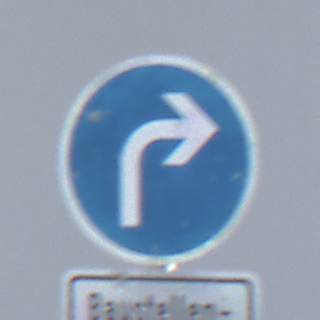
Verkehrszeichen: VorgeschriebeneFahrtrichtungRechts
Zusatzzeichen unten: SonstigeFahrzeugePersonengruppenFrei1
Umgebung: Outdoor, Urban
Tageszeit: MorningAfternoon
Wetter: Clear
Licht: Natural
Jahreszeit: NotSpecified
Kontrast: HighContrast